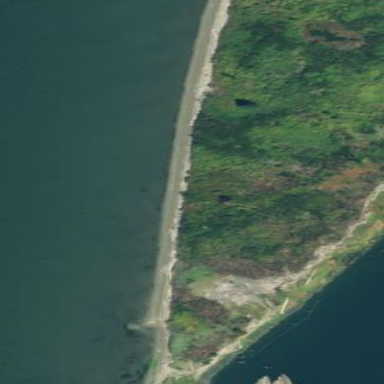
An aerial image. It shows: Scenic beach with natural beauty.